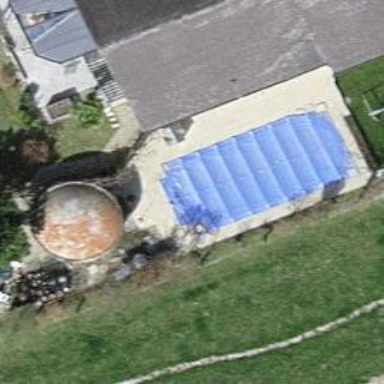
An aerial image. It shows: Swimming pool located in leisure land.